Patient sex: M
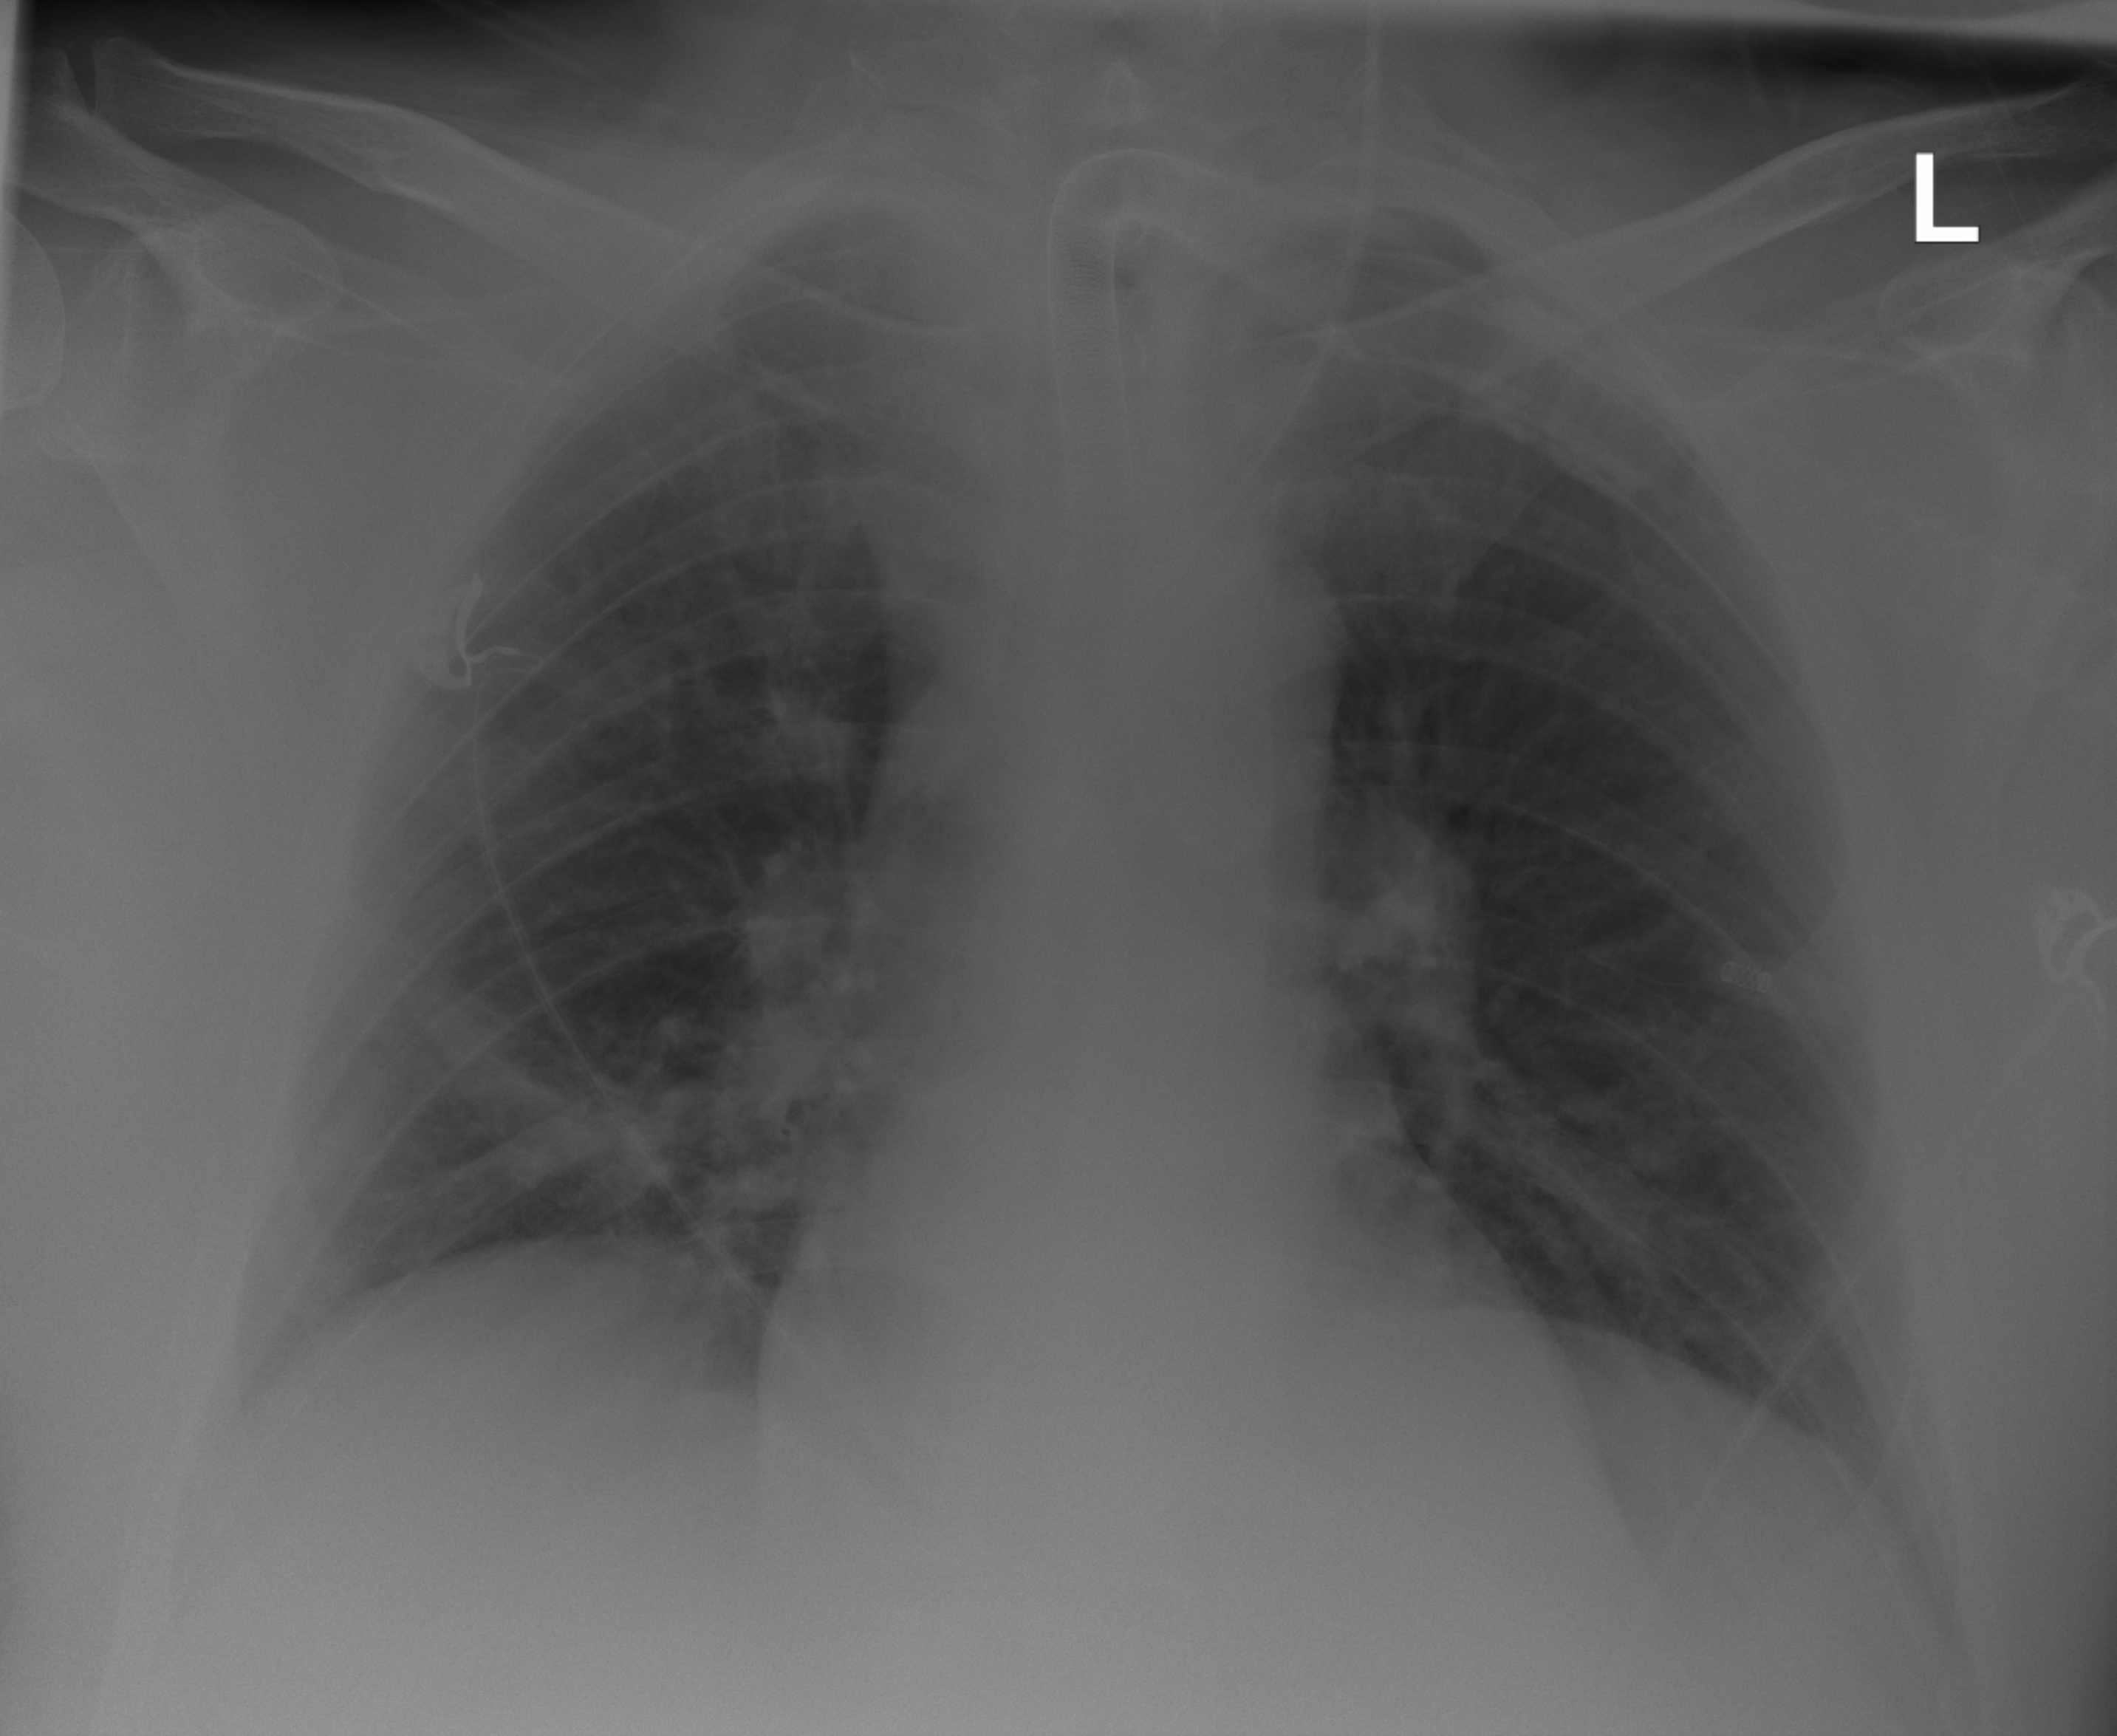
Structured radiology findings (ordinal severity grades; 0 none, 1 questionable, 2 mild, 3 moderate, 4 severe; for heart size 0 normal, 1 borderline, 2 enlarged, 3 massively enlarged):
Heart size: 0
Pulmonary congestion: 0
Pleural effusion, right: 1
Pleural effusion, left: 0
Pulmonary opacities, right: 0
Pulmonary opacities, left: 0
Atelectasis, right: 2
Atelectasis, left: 0